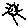
Label: sun